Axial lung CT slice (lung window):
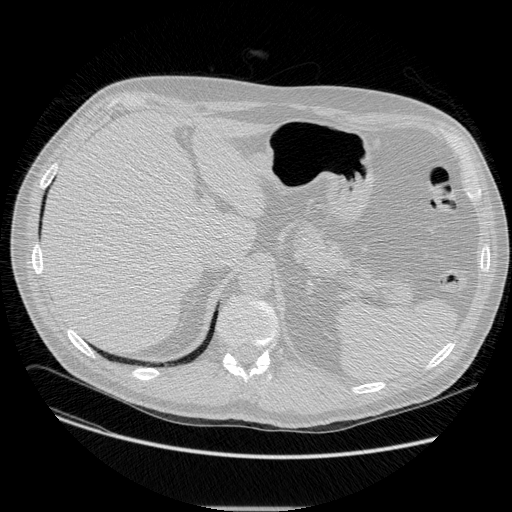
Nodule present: no